Question: In my AngularJS project I have an account details page where you can change your personal account information. This page allows for multiple phone numbers and e-mailaddresses to be supplied. Using mouse input (or tabbing to buttons and pressing them with space bar) works perfectly, however I'd like to add the convenience of the pressing the 'logical' buttons.
My form looks like (accidentally forgot to translate a few items):

A simplified version of the HTML for the form can be found on <URL>, I've mainly removed the directives for managing the lists.
All buttons are '<button>' elements except for the cancel button which an '<a>' to the previous page, and the submit button is '<button type="submit">'.
When selecting any text box and pressing enter, the first (non-disabled) '<button>' element is 'clicked'. Meaning if I would change the last name, hit enter, the first phone number would be removed.
When you're in a new entry of phone numbers or e-mailaddresses (the row with the green + button) it should click that button, and if it's disabled do nothing.
When you're in any other text box on the form it should hit the save button, and also if the save button's disabled, do nothing.
Both buttons will be disabled based on form validation.
There'd be no trouble in changing the type of a button from button to submit if that'd help.
I would preferably have an all HTML solution, using just , but I doubt that's really possible. So the logical alternative would be to use an AngularJS .
Please do not provide a jQuery or plain JavaScript solution relying on IDs or something like that. I don't want to hack my way around AngularJS, rather embrace it.
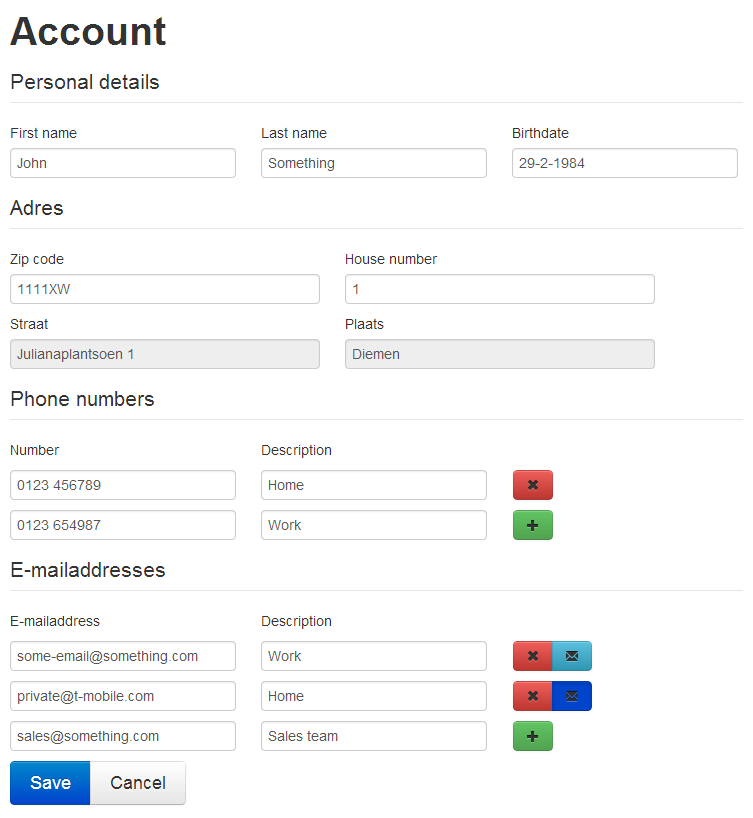
Answer: In the meantime I've worked on a directive that allows me to declare what I've called 'submit scopes'.
In essence you have actions (inputs) and targets (buttons), they're bound through a service by a key you can assign in the template. To avoid keys from clashing and from simple annoying work you can create a submit-scope which will cause it's children to prepend a unique key to the value they're accessing.
Within a submit-scope you can still override an action to use a global key instead by setting the attribute 'global-submit="true"'.
Example code:
'''
<div submit-scope>
<input type="text" submit-action />
<button type="button" submit-target>Pressing enter in the above field will click this button.</button>
</div>
'''
<URL>